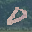
Label: 0